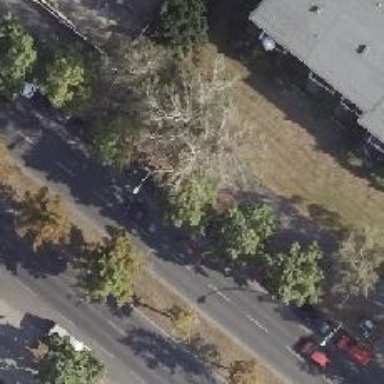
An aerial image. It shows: Avenue lined with broadleaved deciduous trees.